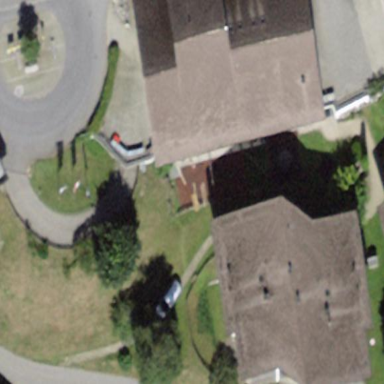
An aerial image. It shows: Image showing building with apartments.